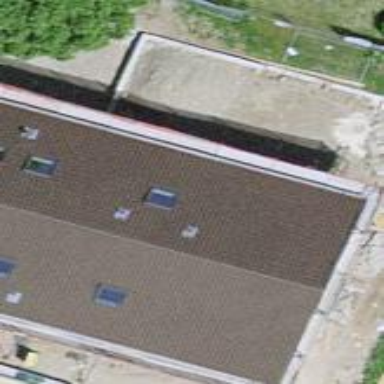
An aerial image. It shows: Garage building.